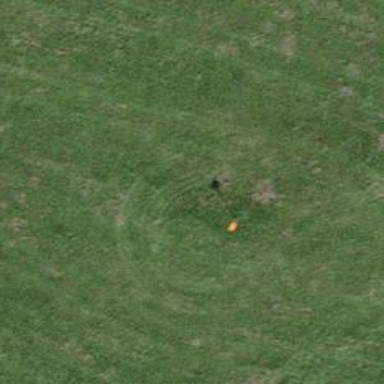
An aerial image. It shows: Pipeline marker.